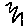
Label: zigzag